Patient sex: M
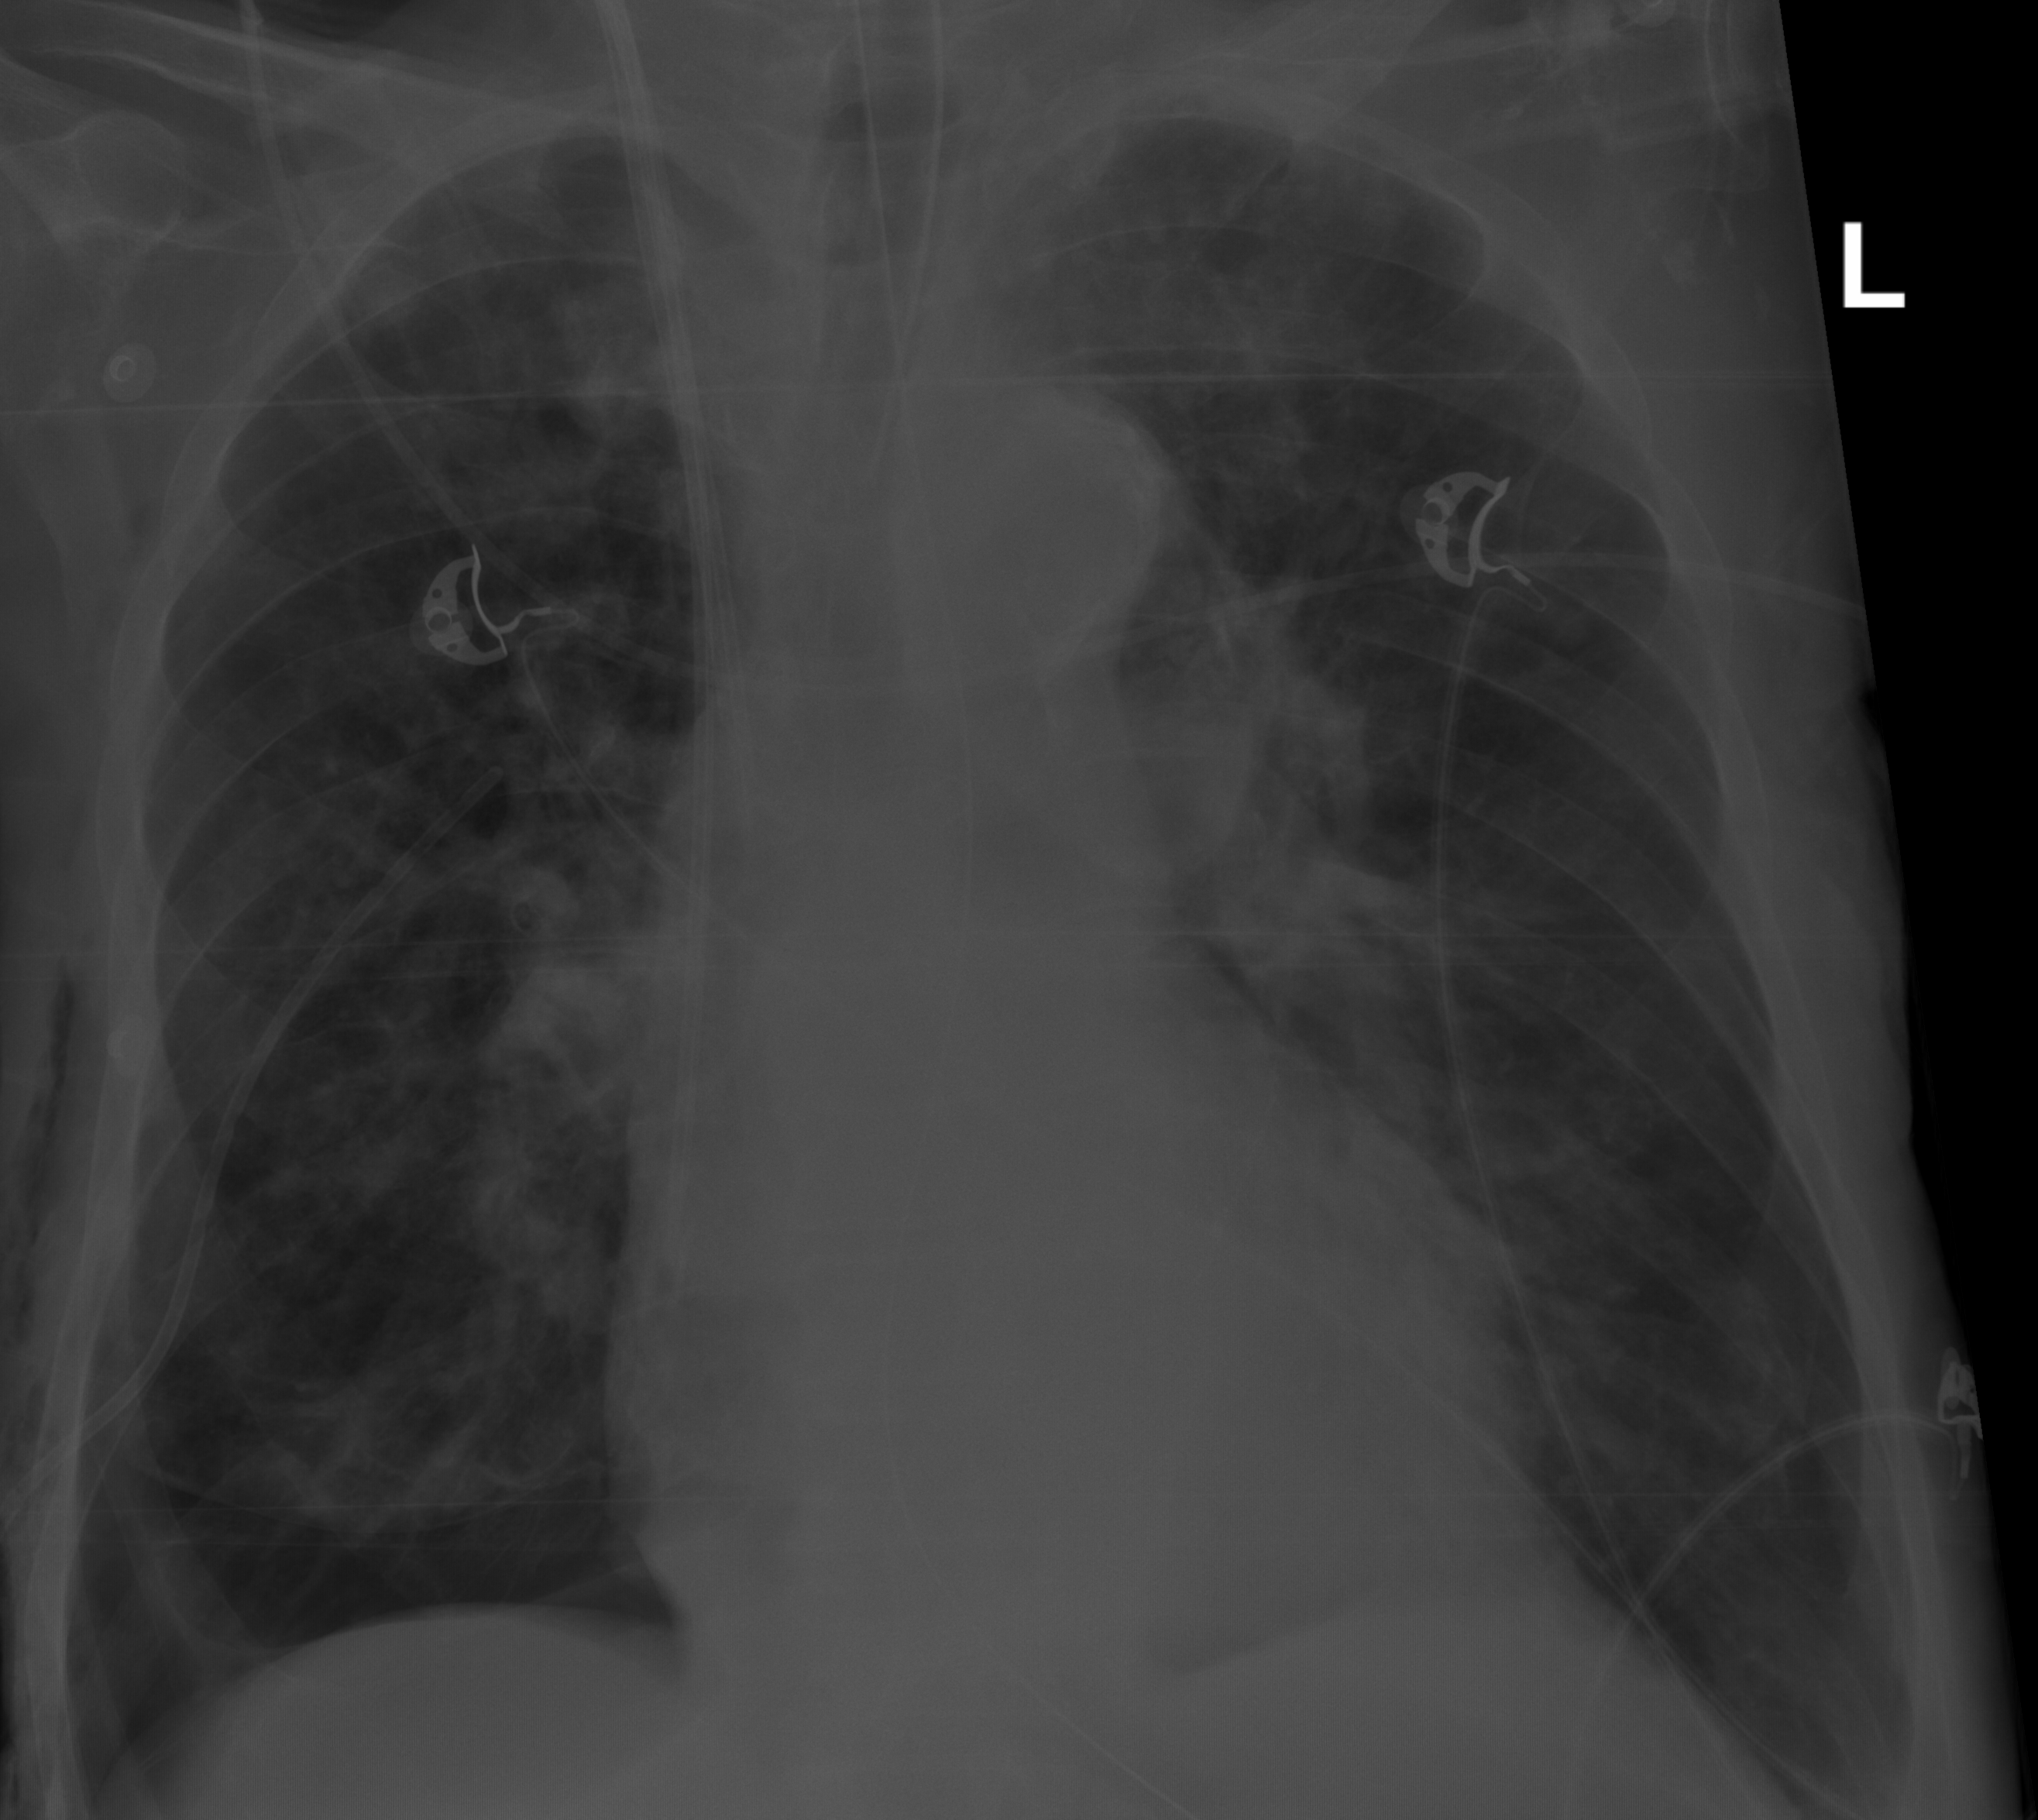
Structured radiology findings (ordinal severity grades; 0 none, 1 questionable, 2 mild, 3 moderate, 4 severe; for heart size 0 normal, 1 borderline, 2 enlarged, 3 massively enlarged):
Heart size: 1
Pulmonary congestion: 2
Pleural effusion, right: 0
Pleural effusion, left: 0
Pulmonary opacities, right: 1
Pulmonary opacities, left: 1
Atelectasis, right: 1
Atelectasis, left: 1